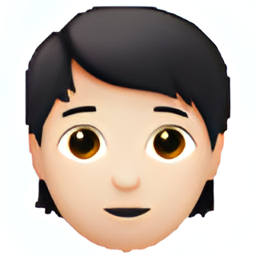
Name: adult
Emoji: 🧑🏻
Group: People & Body
Sub-group: person